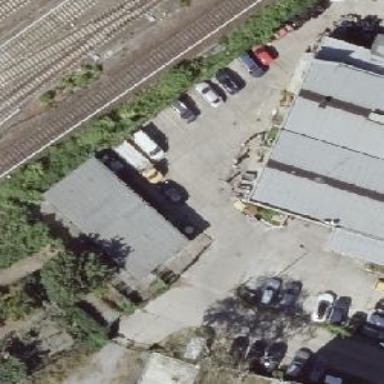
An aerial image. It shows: Shed.